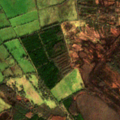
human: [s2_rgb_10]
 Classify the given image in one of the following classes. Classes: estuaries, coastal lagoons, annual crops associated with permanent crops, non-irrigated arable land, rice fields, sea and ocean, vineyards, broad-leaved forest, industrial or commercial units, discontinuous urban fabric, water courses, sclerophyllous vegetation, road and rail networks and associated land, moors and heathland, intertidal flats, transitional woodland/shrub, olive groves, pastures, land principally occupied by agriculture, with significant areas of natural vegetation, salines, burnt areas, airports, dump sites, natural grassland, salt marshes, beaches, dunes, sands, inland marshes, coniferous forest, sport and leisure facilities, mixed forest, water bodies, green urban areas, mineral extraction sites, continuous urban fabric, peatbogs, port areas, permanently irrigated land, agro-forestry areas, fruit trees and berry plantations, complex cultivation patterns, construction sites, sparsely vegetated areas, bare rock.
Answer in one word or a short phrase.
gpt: pastures, land principally occupied by agriculture, with significant areas of natural vegetation, mixed forest, transitional woodland/shrub, peatbogs